Question: I used the following <URL> to programmatically create a UIBarButtonItem in Swift, but the icon isn't properly aligned to the border. Here's the code for the button. Can anyone tell me how to modify the code below to properly align the UIBarButtonItem Image?
The 1st image shows the location of the programmatically created uibarbuttonitem, and the 2nd image shows the uibarbuttonitem created from storyboard. I want the programmatically created uibarbuttonitem to look like uibarbuttonitem created using storyboard. Thanks for the help!

'''
var button: UIButton = UIButton()
button.setImage(UIImage(named: "leftArrow.png"), forState: .Normal)
button.frame = CGRectMake(0, 0, 40, 40)
button.targetForAction("actioncall:", withSender: nil)
var leftBarButtonItem:UIBarButtonItem = UIBarButtonItem()
leftBarButtonItem.customView = button
self.navigationItem.leftBarButtonItem = leftBarButtonItem
'''
Also, how do I properly set the action for when the uibarbuttontiem is pressed? I tried the following but it's never called.
'''
func actioncall(sender: AnyObject){
println("action")
}
'''
Edit 1: I updated the code as follows thanks to agy's response.
'''
override func viewWillAppear(animated: Bool) {
super.viewWillAppear(true)
if (cond){
var button: UIButton = UIButton()
button.setImage(UIImage(named: "leftArrow.png"), forState: .Normal)
button.frame = CGRectMake(0, 0, 40, 40)
button.addTarget(self, action: "actioncall:", forControlEvents: .TouchUpInside)
var leftBarButtonItem:UIBarButtonItem = UIBarButtonItem()
leftBarButtonItem.customView = button
var negativeSpacer:UIBarButtonItem = UIBarButtonItem(barButtonSystemItem: UIBarButtonSystemItem.FixedSpace, target: nil, action: nil)
negativeSpacer.width = -20; // set the value you need
self.navigationItem.leftBarButtonItems = [negativeSpacer,leftBarButtonItem]
}
}
func actioncall(sender: UIButton!){
println("action")
}
'''
but the action still fails. The app crashes when I press the uibarbuttontiem and I get the following error message
'''
*** Terminating app due to uncaught exception 'NSInvalidArgumentException', reason: '-[AppName.ProfileViewController actioncall:]: unrecognized selector sent to instance 0x7a07a470'
'''
---
What's the correct function for the action?
Edit 2: The actioncall is in the same class as where I'm creating the UIBarButtonItem. I'm setting the leftbarbutton on viewwillappear because depending on who views this viewcontroller, the option to go back will replace the previous option located on the leftbarbutton.
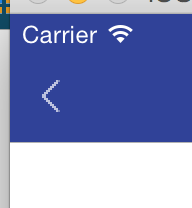
Answer: Try adding a negative spacer, and change the method targetForAction for addTarget:
'''
var button: UIButton = UIButton()
button.setImage(UIImage(named: "leftArrow.png"), forState: .Normal)
button.frame = CGRectMake(0, 0, 40, 40)
button.addTarget(self, action: "actioncall:", forControlEvents: .TouchUpInside)
var leftBarButtonItem:UIBarButtonItem = UIBarButtonItem()
leftBarButtonItem.customView = button
var negativeSpacer:UIBarButtonItem = UIBarButtonItem(barButtonSystemItem: UIBarButtonSystemItem.FixedSpace, target: nil, action: nil)
negativeSpacer.width = -5; // set the value you need
self.navigationItem.leftBarButtonItems = [negativeSpacer,leftBarButtonItem]
func actioncall(sender: UIButton!){
print("Called")
}
'''